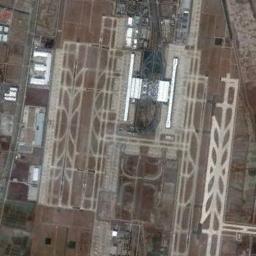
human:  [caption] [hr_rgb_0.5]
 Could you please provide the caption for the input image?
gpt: An airport with some parallel runways and white buildings in the vacant lot .

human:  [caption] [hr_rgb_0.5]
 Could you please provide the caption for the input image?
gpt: There are many buildings in the airport and there are many white stripes on the ground of the airport .

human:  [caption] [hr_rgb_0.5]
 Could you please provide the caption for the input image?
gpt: The airport is bordered by a large lawn .

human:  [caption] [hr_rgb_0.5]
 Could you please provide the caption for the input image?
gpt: There is an airport built in bare land next to some buildings .

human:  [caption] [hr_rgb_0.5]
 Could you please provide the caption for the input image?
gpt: The airport has many  intersecting roads .